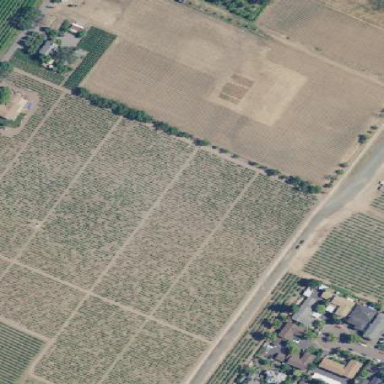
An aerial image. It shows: Vineyard with grape crops.